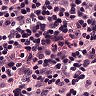
Metastatic tissue present: no